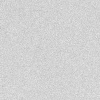
Atmospheric dust classification: dusty